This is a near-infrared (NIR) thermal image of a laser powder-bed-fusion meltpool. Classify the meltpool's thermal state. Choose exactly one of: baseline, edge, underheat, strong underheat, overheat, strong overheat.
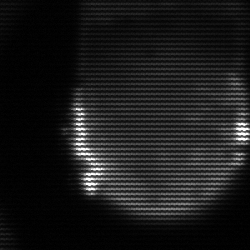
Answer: edge